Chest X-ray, PA view. Patient: 21 years old, sex F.
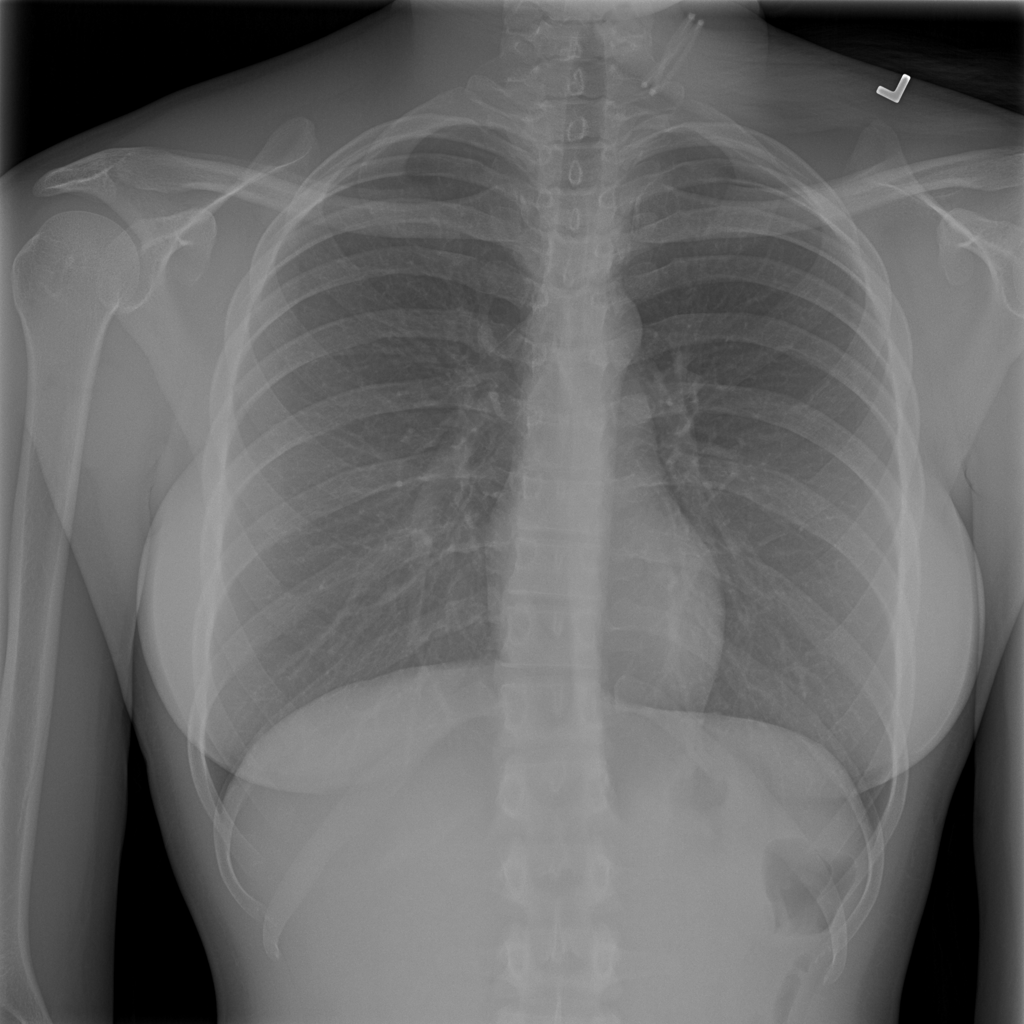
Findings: No Finding